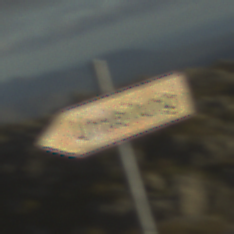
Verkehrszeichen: UmleitungswegweiserLinksweisend
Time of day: SunriseSunset
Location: Outdoor (Nature)
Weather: PartlyCloudy
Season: NotSpecified
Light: Natural